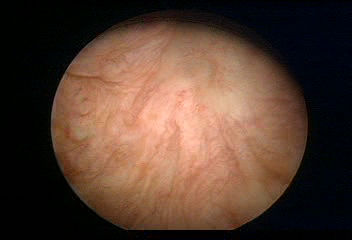
Modality: WLC
Class: Normal mucosa
Bladder cancer association: No